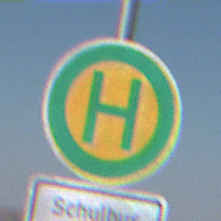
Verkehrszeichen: Haltestelle
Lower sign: ZeitangabenMitBeschraenkungAufWochentage5
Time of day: Midday
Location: Outdoor (Nature)
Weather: Clear
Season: NotSpecified
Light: Natural